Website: bh-photo
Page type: cart
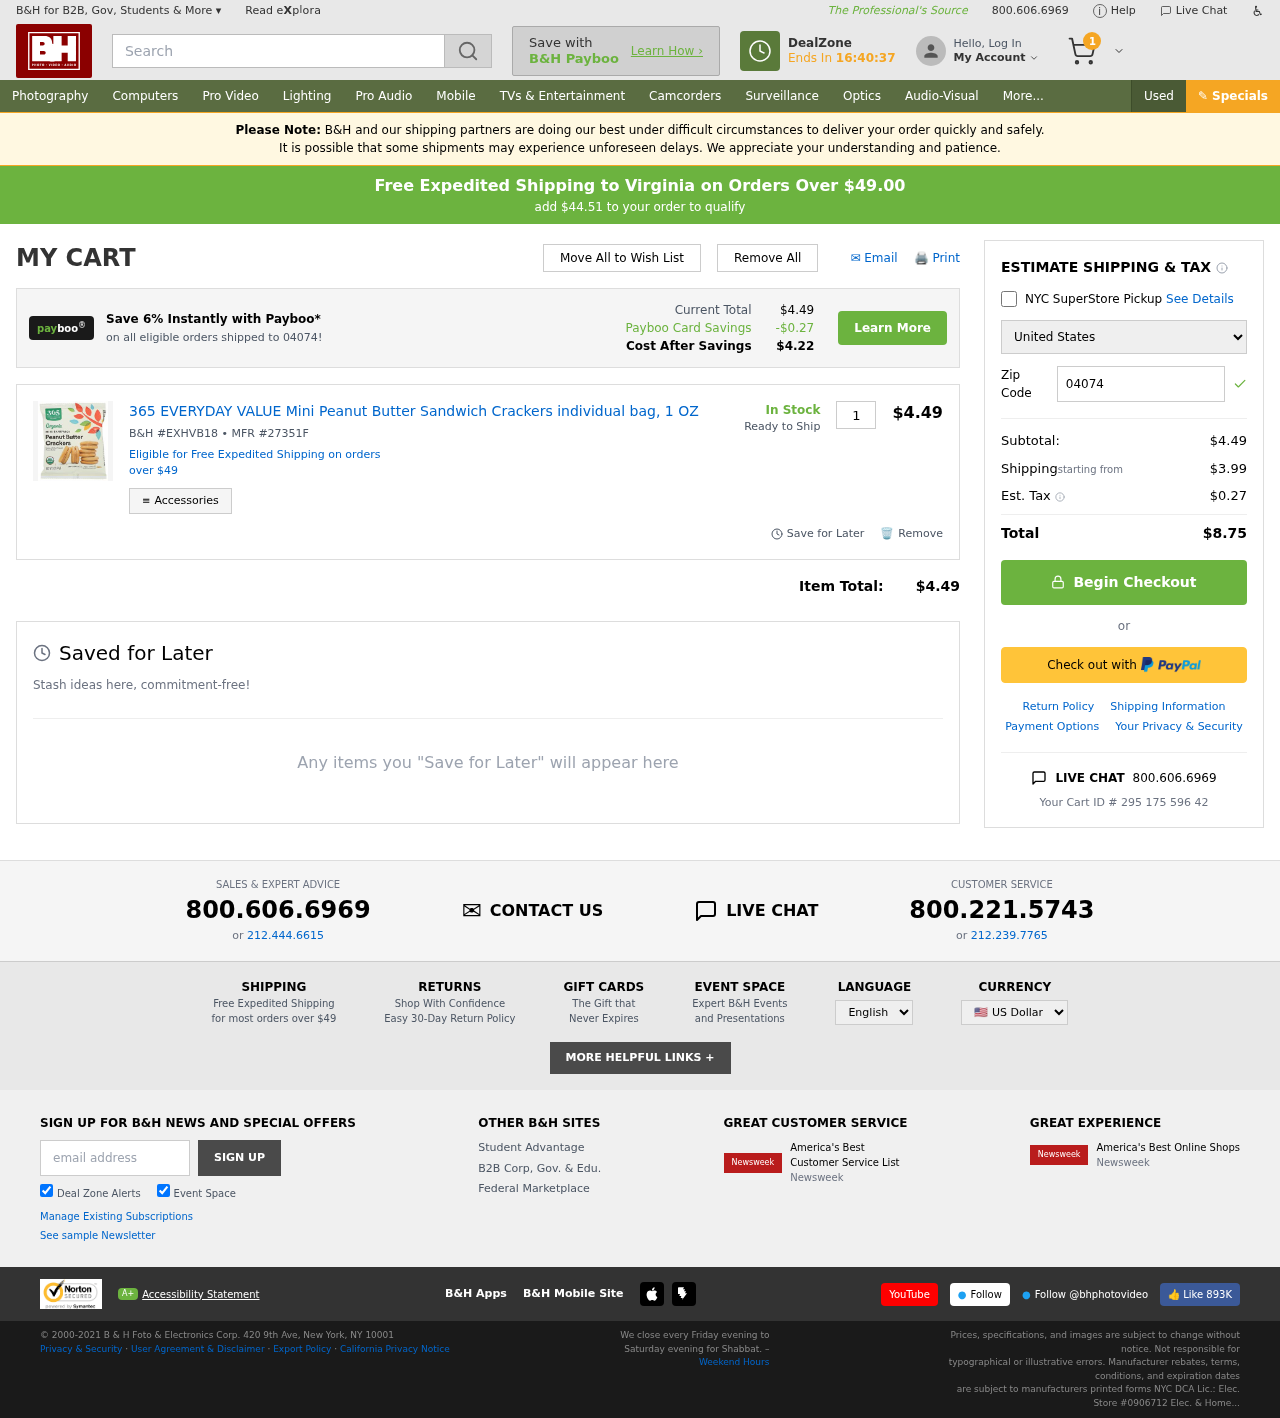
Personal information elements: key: PII_COUNTRY
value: United States
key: PII_POSTCODE
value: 04074
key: PII_STATE
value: Virginia
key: PII_POSTCODE_FULL
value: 04074
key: PII_POSTCODE_NUMERIC
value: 4074
Product elements: key: PRODUCT1_NAME
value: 365 EVERYDAY VALUE Mini Peanut Butter Sandwich Crackers individual bag, 1 OZ
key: PRODUCT1_PRICE
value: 4.49
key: PRODUCT1_QUANTITY
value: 1
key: PRODUCT1_SKU
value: EXHVB18
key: PRODUCT1_MFR
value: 27351F
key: PRODUCT1_AVAILABILITY
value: In Stock
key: PRODUCT1_SHIP_STATUS
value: Ready to Ship
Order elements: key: ORDER_NUM_ITEMS
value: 1
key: FREE_SHIPPING_THRESHOLD
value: $44.51
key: ORDER_SUBTOTAL
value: $4.49
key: ORDER_SHIPPING_COST
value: $3.99
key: ORDER_TAX
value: $0.27
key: ORDER_TOTAL
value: $8.75
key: ORDER_ID
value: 295 175 596 42
Search elements: key: HEADER_SEARCH
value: Search
Other elements: key: PAYBOO_SAVINGS
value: -$0.27
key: COST_AFTER_SAVINGS
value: $4.22